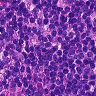
Metastatic tissue present: no